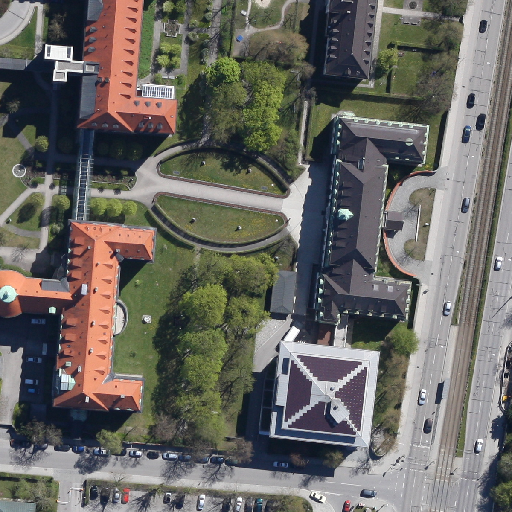
Referring expression: sidewalk